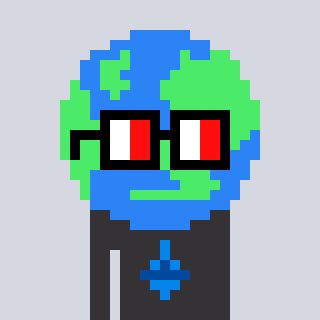
a pixel art character with square glasses with black frames and red eyes, a earth-shaped head and a grayscale-colored body on a cool background